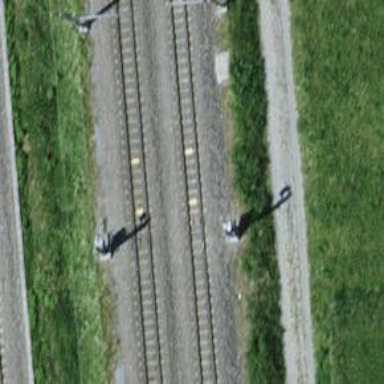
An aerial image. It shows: Narrow-gauge railway track electrified by contact line.